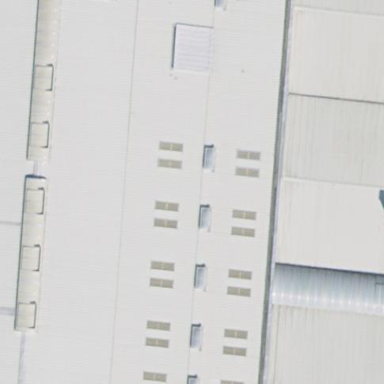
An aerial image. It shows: Commercial building.